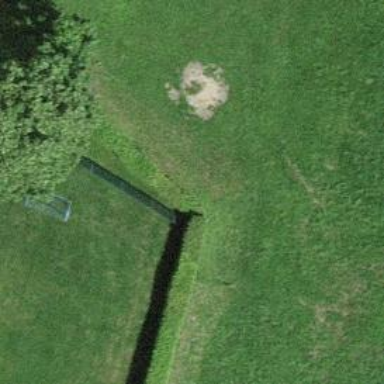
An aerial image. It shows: Hedge acting as barrier.